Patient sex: F
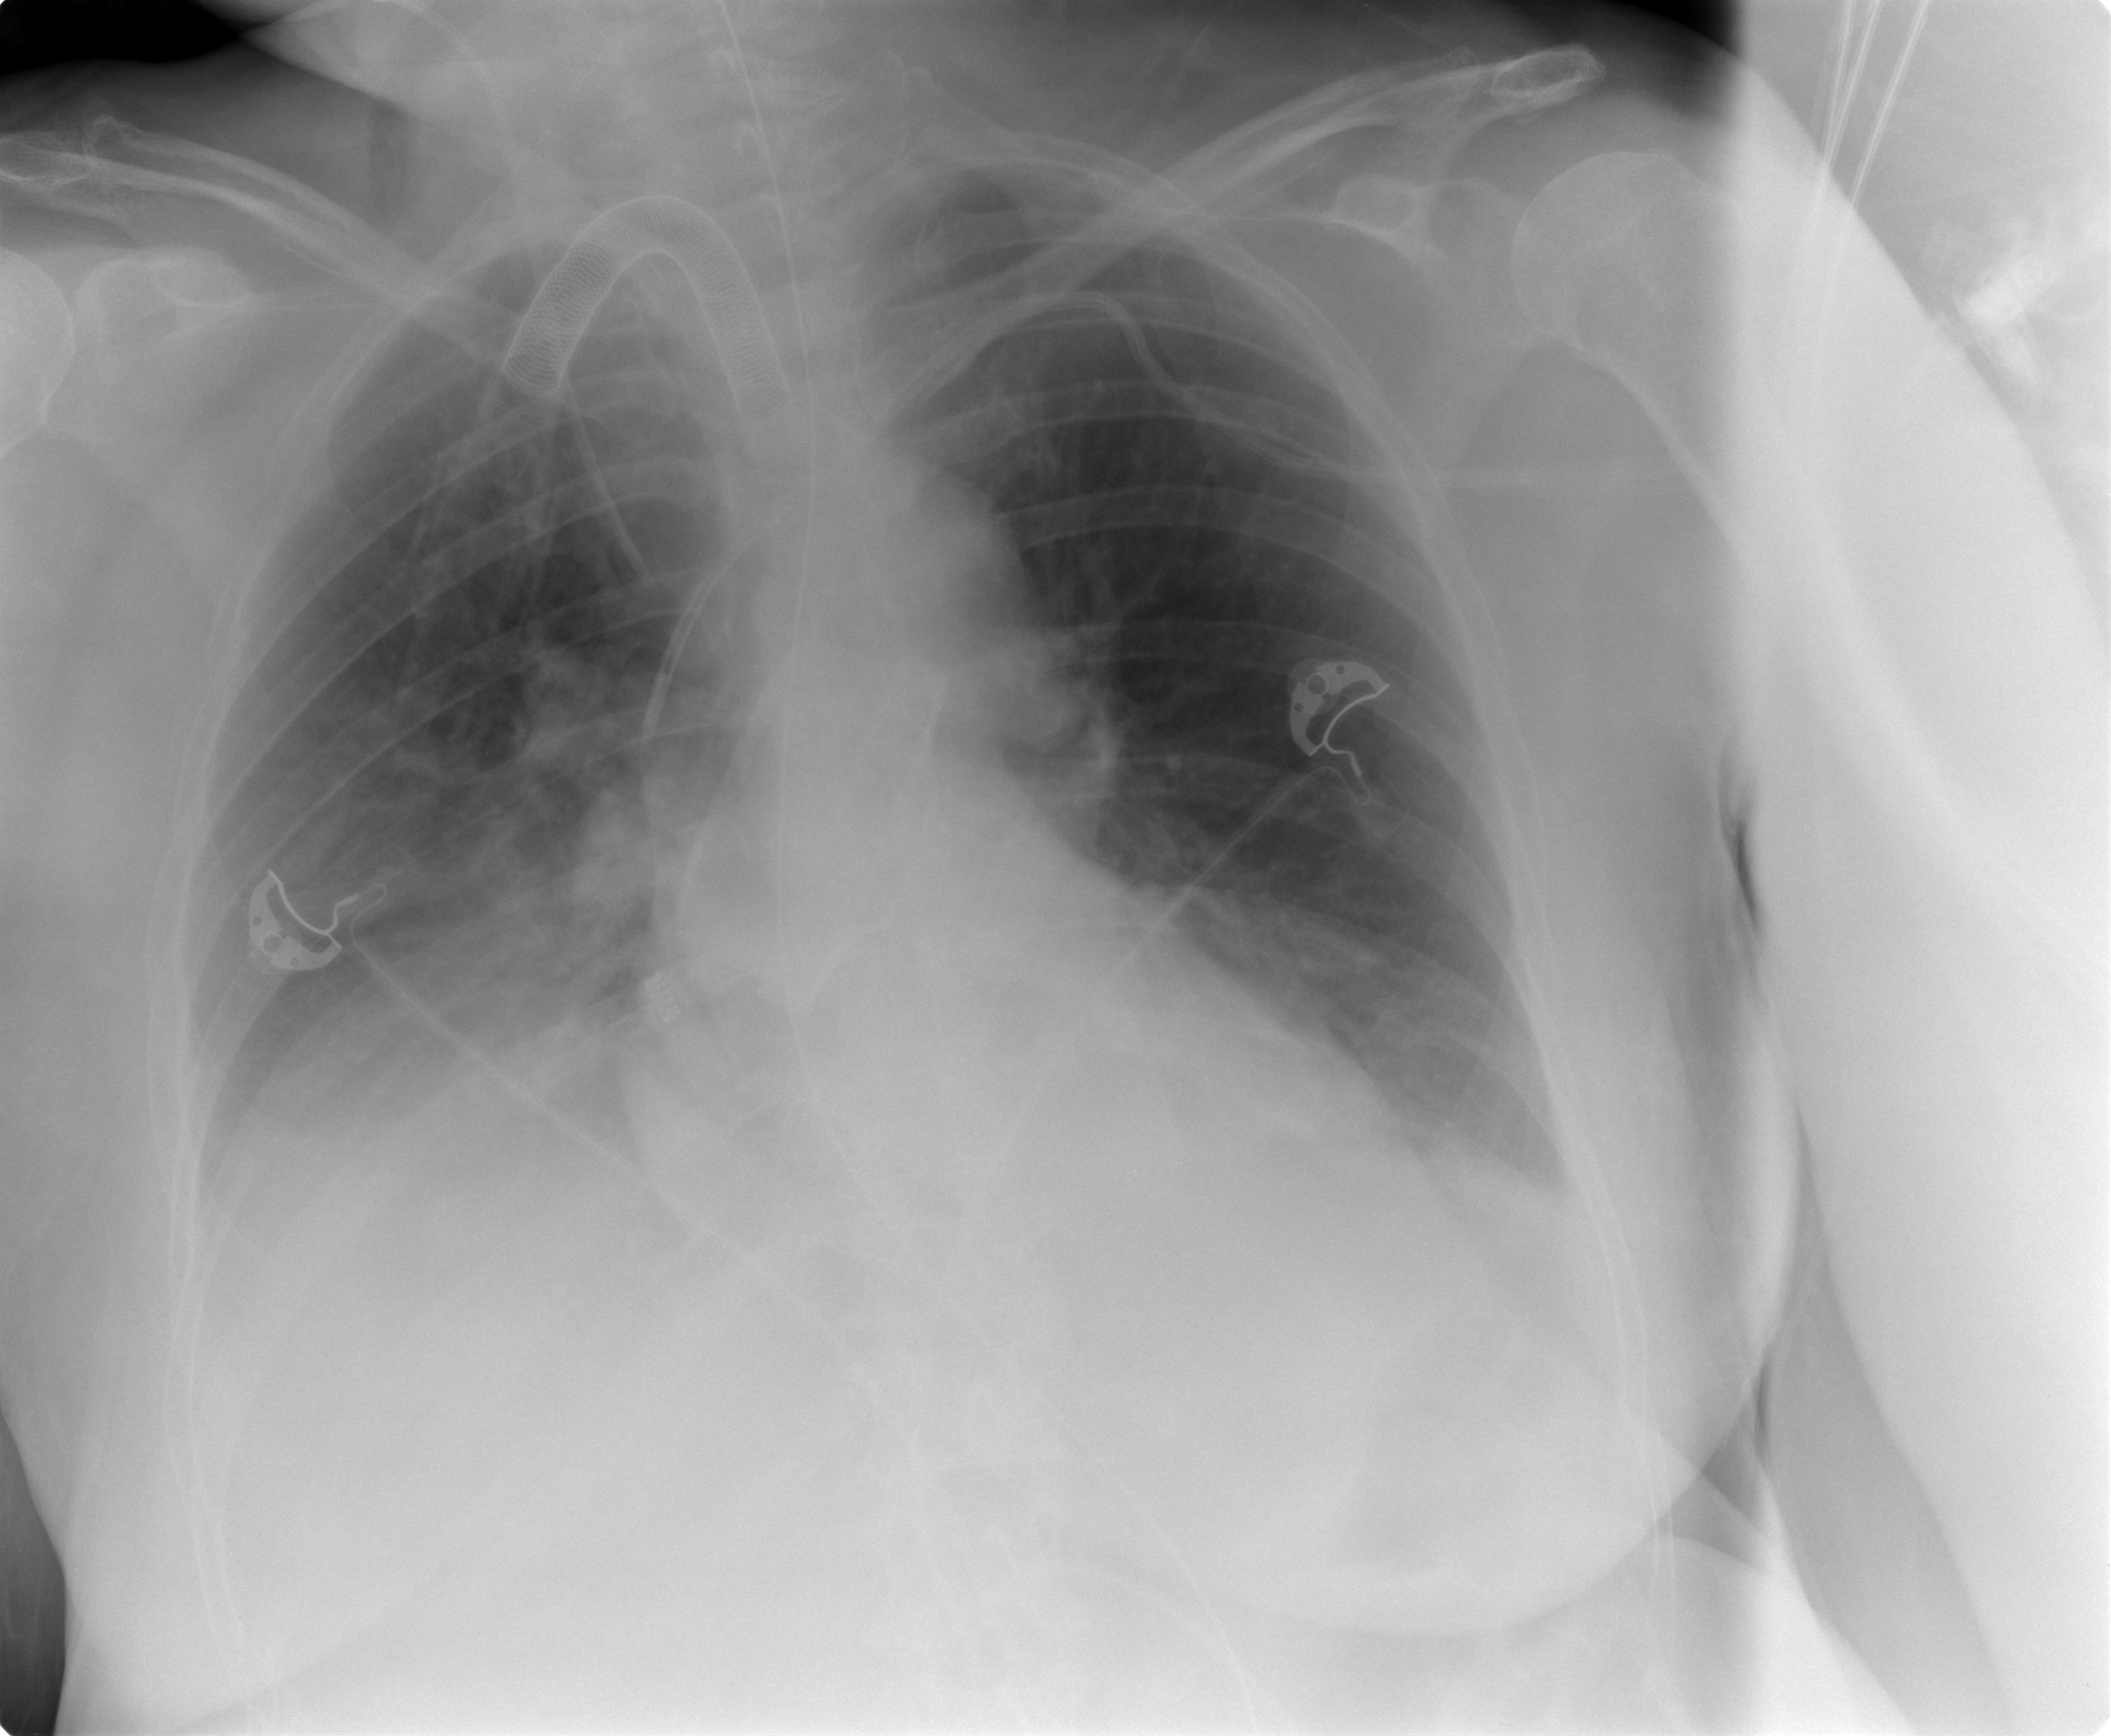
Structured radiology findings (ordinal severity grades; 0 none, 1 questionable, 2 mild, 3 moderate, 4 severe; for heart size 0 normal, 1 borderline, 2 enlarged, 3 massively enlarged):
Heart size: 0
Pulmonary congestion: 0
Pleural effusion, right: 2
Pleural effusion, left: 1
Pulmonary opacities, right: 0
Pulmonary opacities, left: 0
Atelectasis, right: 2
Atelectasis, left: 1